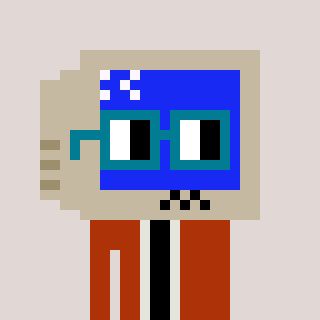
a pixel art character with square dark green glasses, a old monitor-shaped head and a hotbrown-colored body on a warm background